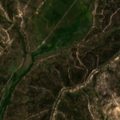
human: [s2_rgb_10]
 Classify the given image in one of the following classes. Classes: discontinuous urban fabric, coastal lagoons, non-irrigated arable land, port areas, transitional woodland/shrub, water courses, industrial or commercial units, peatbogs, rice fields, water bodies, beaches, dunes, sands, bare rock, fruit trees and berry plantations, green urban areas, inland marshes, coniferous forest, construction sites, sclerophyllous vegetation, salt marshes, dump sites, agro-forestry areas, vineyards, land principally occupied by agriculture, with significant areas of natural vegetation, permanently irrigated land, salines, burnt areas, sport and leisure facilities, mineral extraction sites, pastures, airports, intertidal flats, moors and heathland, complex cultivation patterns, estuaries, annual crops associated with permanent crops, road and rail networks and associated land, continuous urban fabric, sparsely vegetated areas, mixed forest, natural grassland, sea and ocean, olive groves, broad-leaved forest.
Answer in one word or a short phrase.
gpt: agro-forestry areas, broad-leaved forest